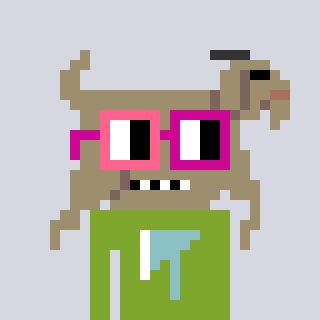
a pixel art character with square pink and red glasses, a goat-shaped head and a slimegreen-colored body on a cool background